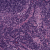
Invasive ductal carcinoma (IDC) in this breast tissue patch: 0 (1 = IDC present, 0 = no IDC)